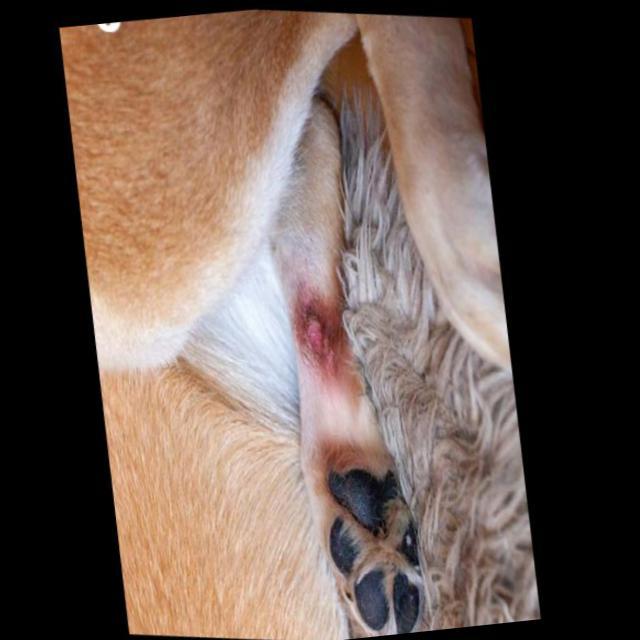
Canine ringworm (Dermatophytosis) — fungal infection caused by Microsporum or Trichophyton. Presents with circular alopecia, scaling, crusting, and broken hairs.